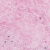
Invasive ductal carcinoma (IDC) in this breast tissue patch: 0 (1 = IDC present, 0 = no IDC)